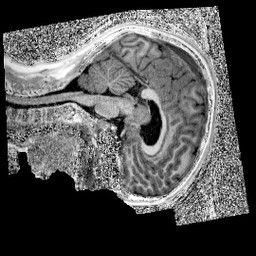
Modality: UNIT1
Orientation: sagittal
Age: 11
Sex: male
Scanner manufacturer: siemens
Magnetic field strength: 3 T
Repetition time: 4 s
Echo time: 0.00299 s